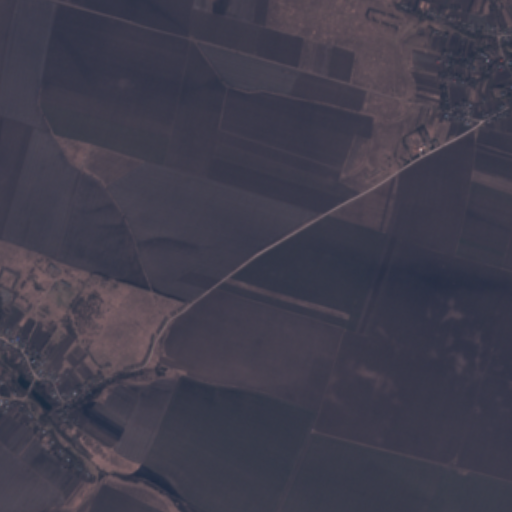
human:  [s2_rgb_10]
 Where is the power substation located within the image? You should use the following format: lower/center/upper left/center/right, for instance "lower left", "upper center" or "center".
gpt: The power substation is located in the upper right of the image.
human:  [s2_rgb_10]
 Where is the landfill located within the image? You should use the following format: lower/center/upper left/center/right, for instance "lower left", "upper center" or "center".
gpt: There is no landfill in the image.